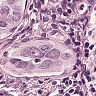
Metastatic tissue present: yes